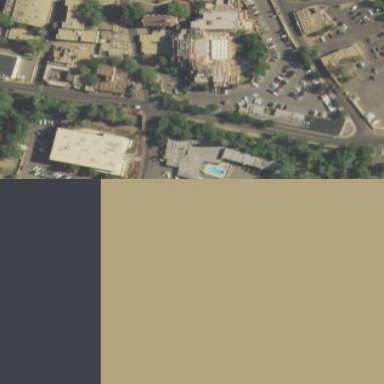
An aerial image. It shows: Hotel building.